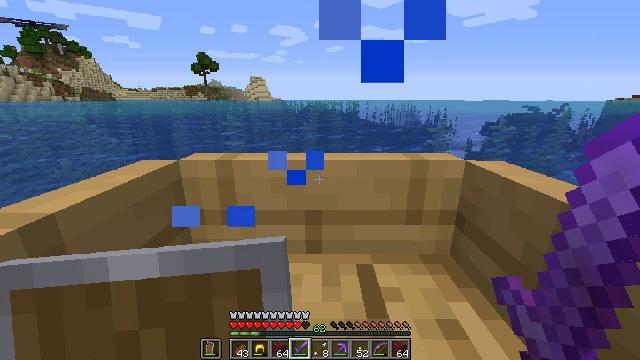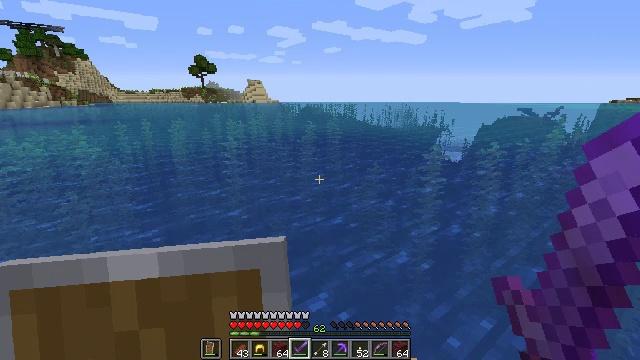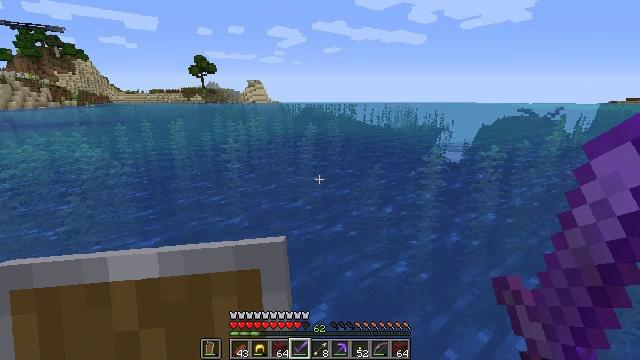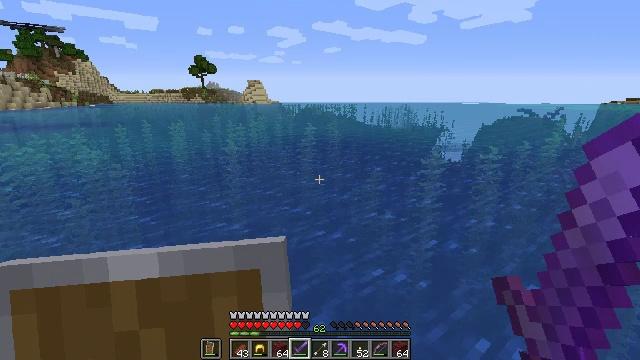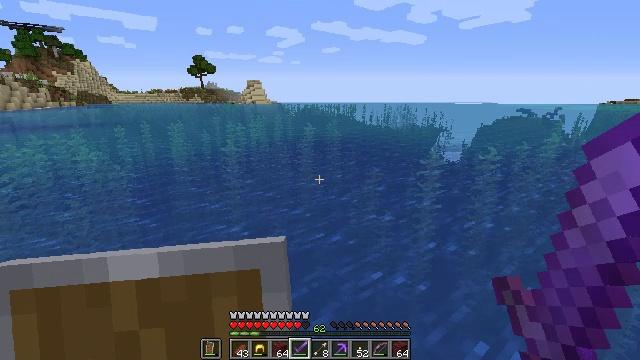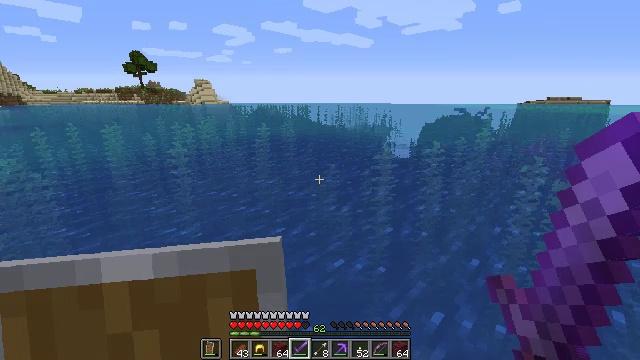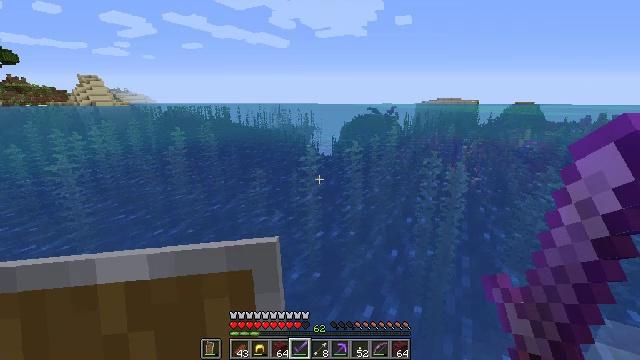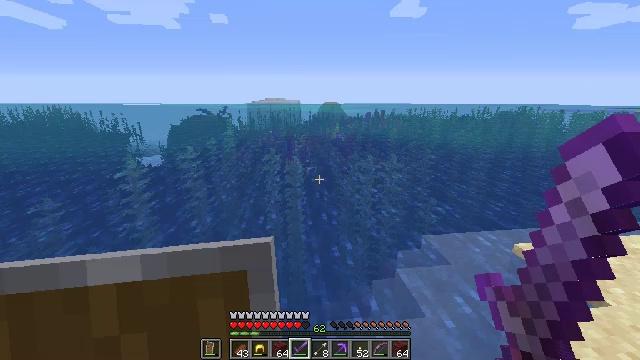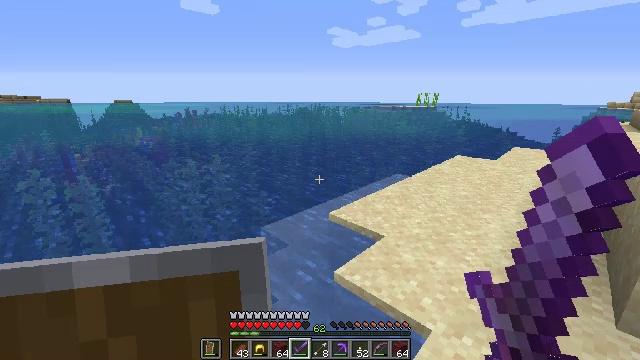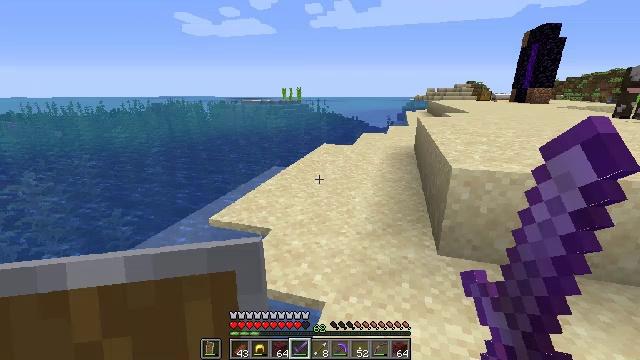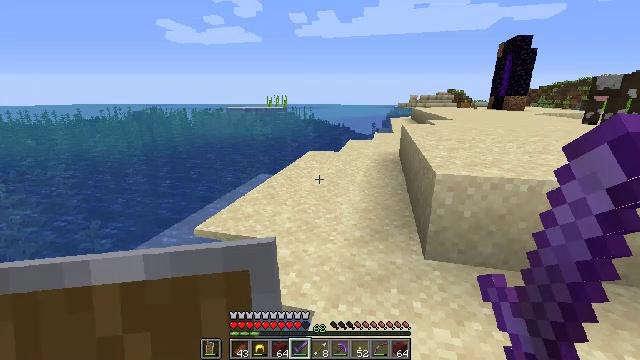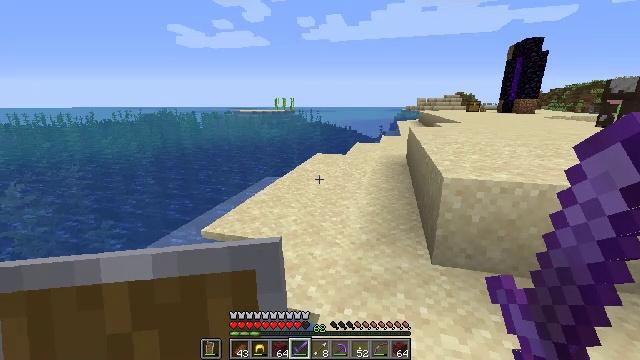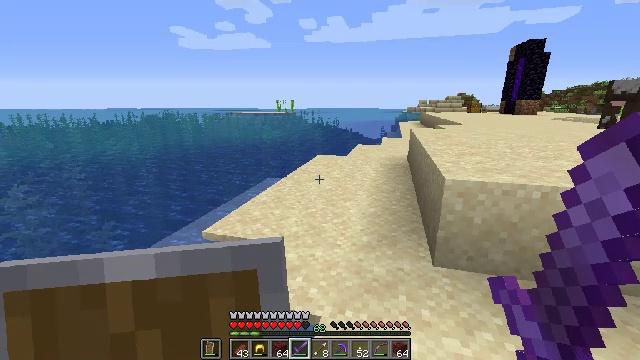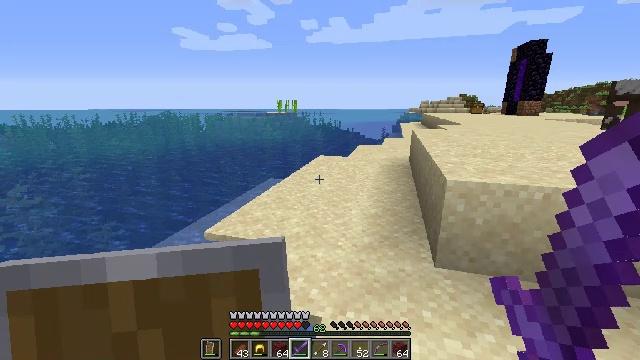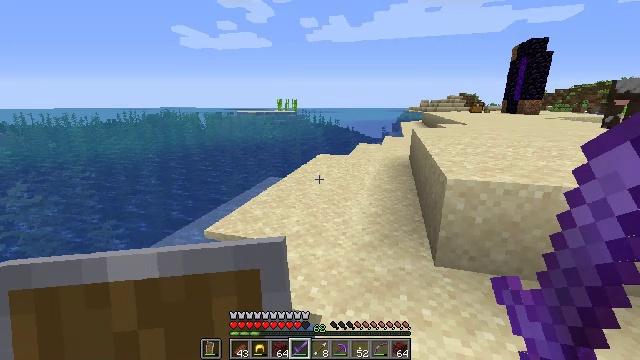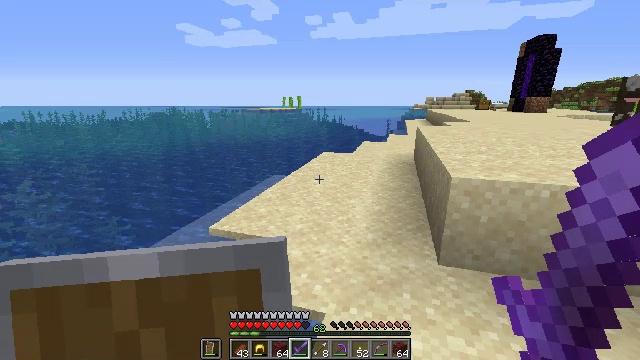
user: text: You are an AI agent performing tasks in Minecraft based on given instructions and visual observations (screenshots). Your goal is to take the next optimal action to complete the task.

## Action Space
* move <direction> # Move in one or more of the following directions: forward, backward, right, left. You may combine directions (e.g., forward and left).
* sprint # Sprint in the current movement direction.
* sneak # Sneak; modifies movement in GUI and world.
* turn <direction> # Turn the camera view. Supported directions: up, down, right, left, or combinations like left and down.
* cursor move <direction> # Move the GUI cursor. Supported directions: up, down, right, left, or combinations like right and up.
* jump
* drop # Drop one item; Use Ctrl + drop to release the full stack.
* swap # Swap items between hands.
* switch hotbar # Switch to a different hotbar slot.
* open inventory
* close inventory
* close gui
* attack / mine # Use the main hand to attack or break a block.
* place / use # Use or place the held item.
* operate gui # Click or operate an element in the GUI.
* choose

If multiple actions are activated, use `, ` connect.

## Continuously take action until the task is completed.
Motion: motion action
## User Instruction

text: Mine the ender chest.
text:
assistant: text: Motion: no_op
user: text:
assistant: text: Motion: no_op
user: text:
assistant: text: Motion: no_op
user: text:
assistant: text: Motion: no_op
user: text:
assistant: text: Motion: turn right
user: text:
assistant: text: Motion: turn right
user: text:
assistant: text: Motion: turn right
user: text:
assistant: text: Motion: turn right
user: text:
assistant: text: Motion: turn right and down
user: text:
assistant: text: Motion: turn right and up
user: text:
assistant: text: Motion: turn left
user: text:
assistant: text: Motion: no_op
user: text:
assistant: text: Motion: no_op
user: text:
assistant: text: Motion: no_op
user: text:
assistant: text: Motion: no_op
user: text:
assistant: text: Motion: turn right and down
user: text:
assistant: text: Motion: turn right
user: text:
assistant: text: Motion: turn right
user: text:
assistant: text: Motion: turn right
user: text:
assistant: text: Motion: move forward, turn right
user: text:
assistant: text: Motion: move forward, turn right
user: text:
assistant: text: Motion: move forward
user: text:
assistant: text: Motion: move forward
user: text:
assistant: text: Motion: turn right
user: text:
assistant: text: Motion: move forward, turn right
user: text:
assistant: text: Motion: move forward
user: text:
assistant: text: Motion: move forward, jump
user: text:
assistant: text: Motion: move forward, jump
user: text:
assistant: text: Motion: move forward, jump
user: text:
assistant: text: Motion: move forward, jump